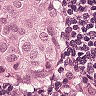
Metastatic tissue present: yes